Question: A 'JDialog' configured with 'HIDE_ON_CLOSE' becomes invisible after closing it. But it is still visible in the peek preview of the Windows taskbar. The preview is corrected only after the main window is minimized and maximized again. Of course one could dispose the dialog instead of hiding it, but that's not what I am aiming for.
- - -
Code sample:
'''
public static void main( String[] args ) throws Exception {
JFrame frame = new JFrame();
frame.setTitle( "frame" );
frame.setSize( 700, 700 );
frame.setVisible( true );
frame.setDefaultCloseOperation( JDialog.EXIT_ON_CLOSE );
JDialog d = new JDialog( frame ); // modeless dialog
d.setTitle( "dialog" );
d.setSize( 300, 300 );
d.setDefaultCloseOperation( JDialog.HIDE_ON_CLOSE );
d.setVisible( true );
}
'''

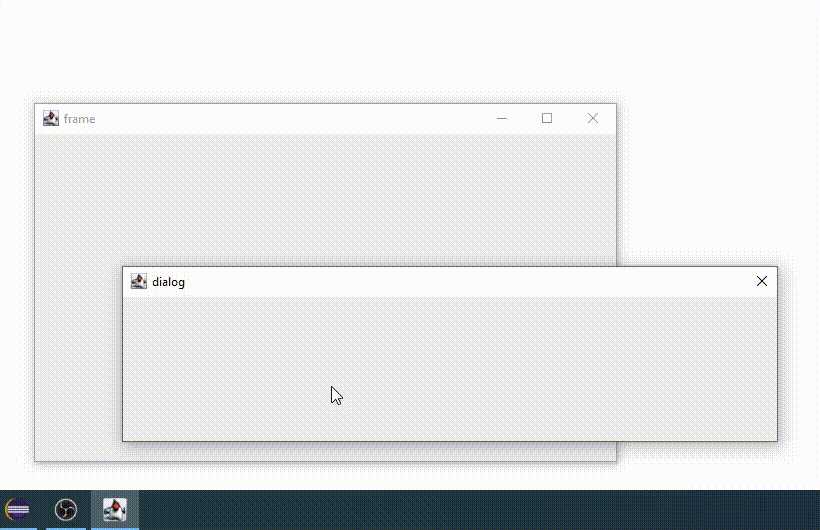
Answer: Please try setting WS_EX_TOOLWINDOW style on the dialog directly before hiding it. Then remove it immediately (so it won't affect rendering on subsequent shows).
Toolbar windows are not allowed on the Taskbar and thus should not be able to be previewed. It's a hack, but it worked for me for a similar problem in Windows 11.
Here's code that worked for me on Windows 11. I was able to reproduce the error on Windows 11 with JDK17.
You need <URL>
('jna.jar' and 'platform.jar'). I couldn't find a way to set win32 window styles without it.
'javac -cp .;./jna.jar;./platform.jar jdtest.java'
'''
import javax.swing.JFrame;
import javax.swing.JDialog;
import java.awt.event.*;
import com.sun.jna.Native;
import com.sun.jna.platform.win32.User32;
import com.sun.jna.platform.win32.WinDef;
import com.sun.jna.platform.win32.WinDef.HWND;
import com.sun.jna.platform.win32.WinUser;
public class jdtest
{
public static int WS_EX_TOOLWINDOW = 0x00000080;
public static void changeStyle(HWND hwnd, boolean hiding) {
int exStyle = User32.INSTANCE.GetWindowLong(hwnd, WinUser.GWL_EXSTYLE);
if (hiding) {
User32.INSTANCE.SetWindowLong(hwnd, WinUser.GWL_EXSTYLE, exStyle | WS_EX_TOOLWINDOW);
} else {
User32.INSTANCE.SetWindowLong(hwnd, WinUser.GWL_EXSTYLE, exStyle & ~WS_EX_TOOLWINDOW);
}
}
private static HWND getHWnd(JDialog d) {
HWND hwnd = new HWND();
hwnd.setPointer(Native.getWindowPointer(d));
return hwnd;
}
public static void main( String[] args ) throws Exception {
JFrame frame = new JFrame();
frame.setTitle( "frame" );
frame.setSize( 700, 700 );
frame.setVisible( true );
frame.setDefaultCloseOperation( JDialog.EXIT_ON_CLOSE );
JDialog d = new JDialog( frame ); // modeless dialog
d.setTitle( "dialog" );
d.setSize( 300, 300 );
d.setDefaultCloseOperation( JDialog.HIDE_ON_CLOSE );
d.addWindowListener(new WindowAdapter() {
@Override
public void windowClosing(WindowEvent e) {
changeStyle(getHWnd(d), true);
}
});
d.addWindowListener(new WindowAdapter() {
public void windowOpening(WindowEvent e) {
changeStyle(getHWnd(d), false);
}
});
d.setVisible( true );
}
}
'''